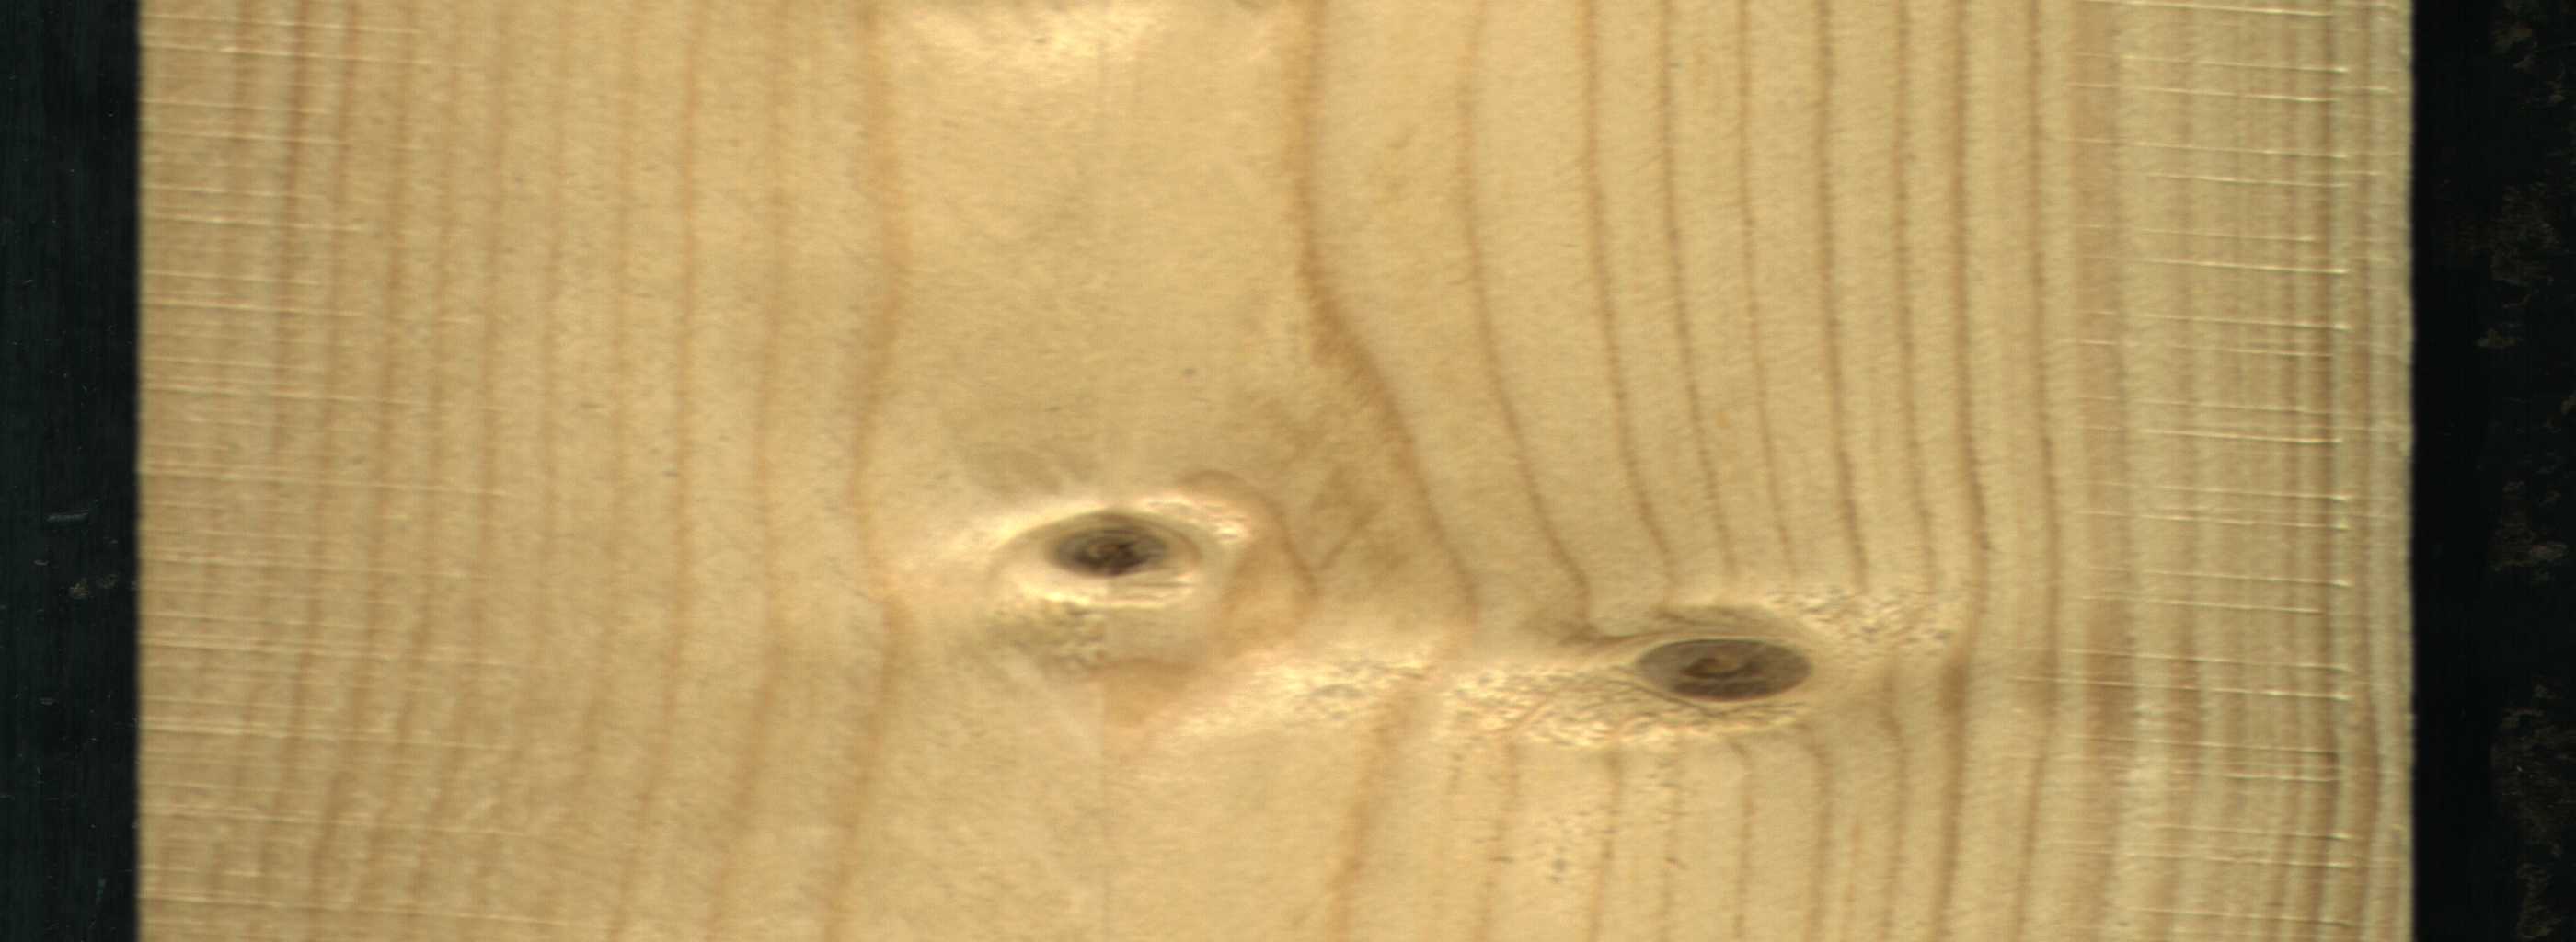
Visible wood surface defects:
Live_Knot
Live_Knot